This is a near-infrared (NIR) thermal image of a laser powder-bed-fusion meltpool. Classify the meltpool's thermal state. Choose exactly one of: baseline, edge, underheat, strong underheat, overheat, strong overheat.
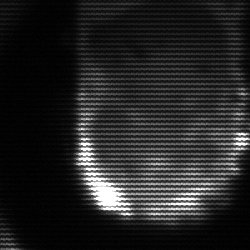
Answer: baseline